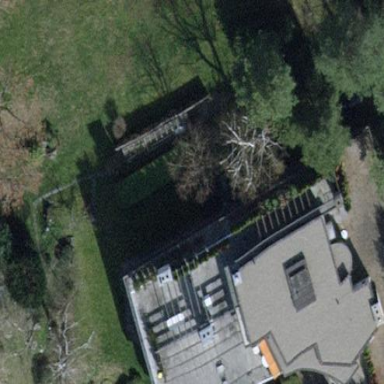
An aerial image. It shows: Balcony as part of building.